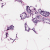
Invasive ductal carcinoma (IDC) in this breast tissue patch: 0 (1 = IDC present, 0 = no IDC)